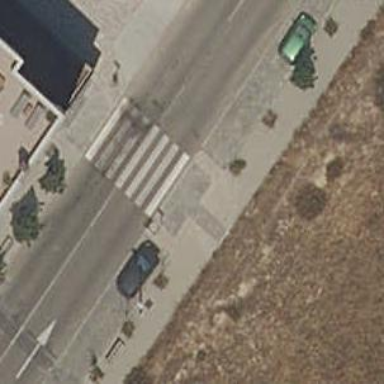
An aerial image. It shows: Pedestrian crossing with zebra markings on footway.